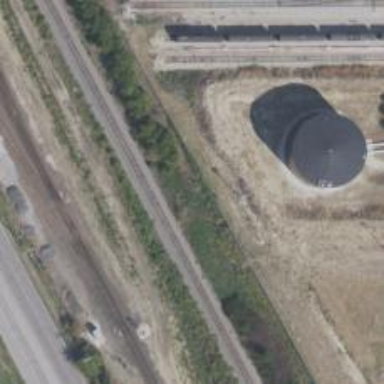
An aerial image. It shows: Abandoned railway.